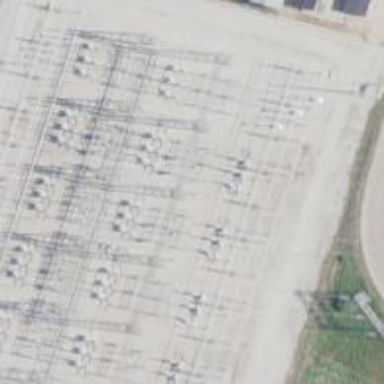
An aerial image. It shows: Switch used for power control.